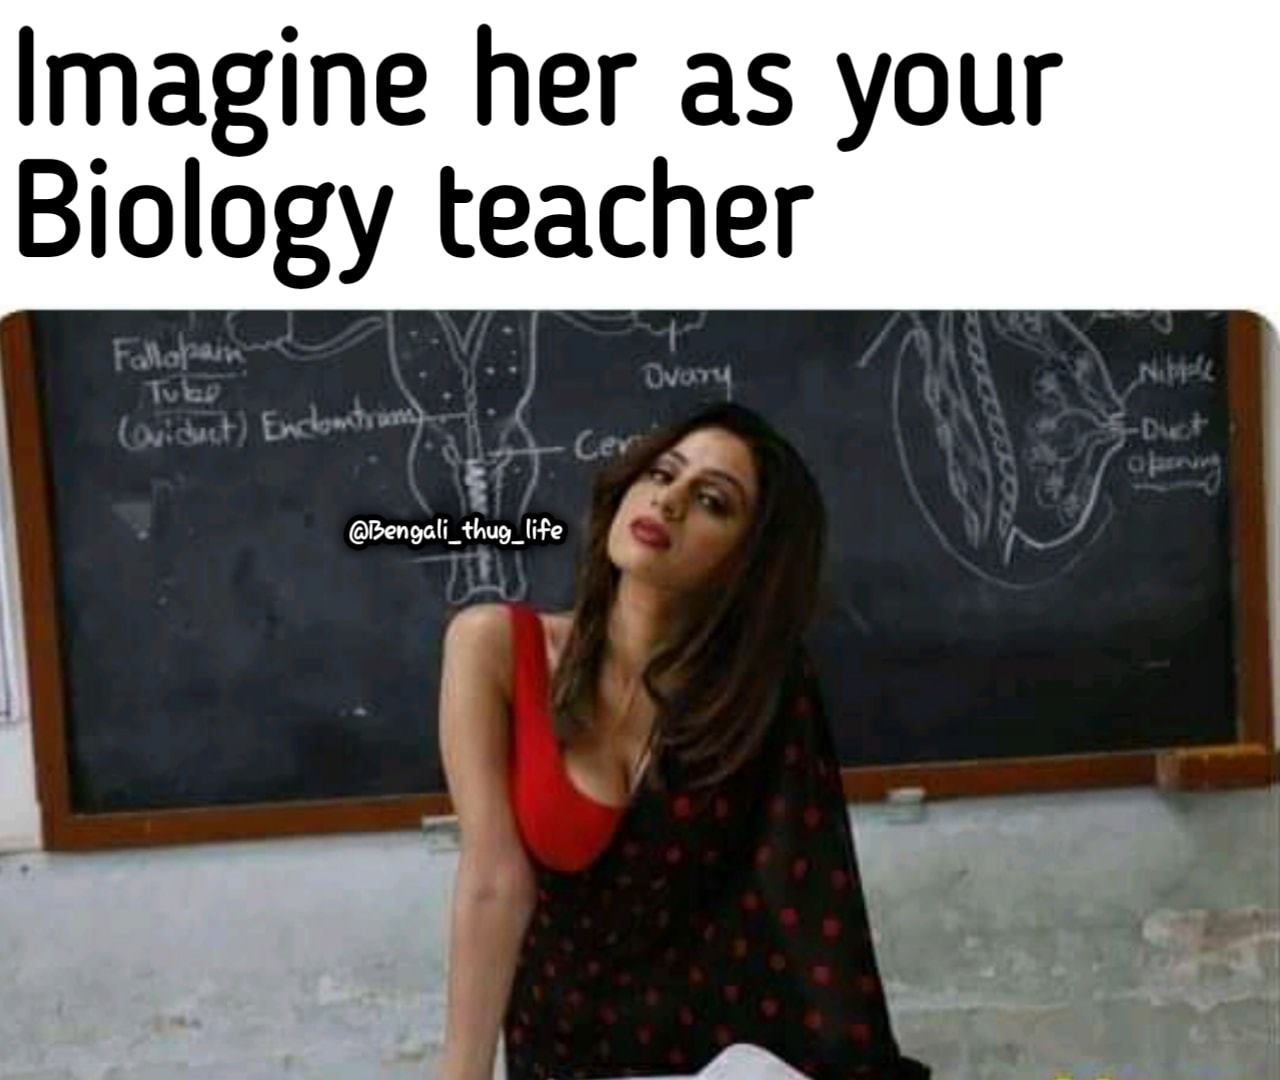
Caption: Imagine her as your Biology teacher
Label: hate